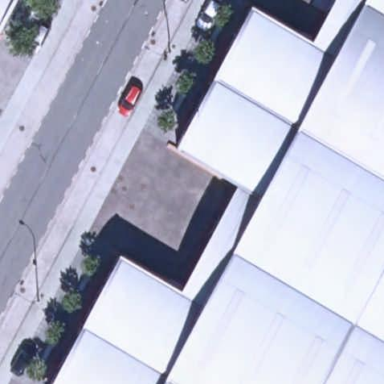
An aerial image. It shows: Industrial building.